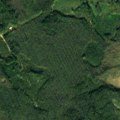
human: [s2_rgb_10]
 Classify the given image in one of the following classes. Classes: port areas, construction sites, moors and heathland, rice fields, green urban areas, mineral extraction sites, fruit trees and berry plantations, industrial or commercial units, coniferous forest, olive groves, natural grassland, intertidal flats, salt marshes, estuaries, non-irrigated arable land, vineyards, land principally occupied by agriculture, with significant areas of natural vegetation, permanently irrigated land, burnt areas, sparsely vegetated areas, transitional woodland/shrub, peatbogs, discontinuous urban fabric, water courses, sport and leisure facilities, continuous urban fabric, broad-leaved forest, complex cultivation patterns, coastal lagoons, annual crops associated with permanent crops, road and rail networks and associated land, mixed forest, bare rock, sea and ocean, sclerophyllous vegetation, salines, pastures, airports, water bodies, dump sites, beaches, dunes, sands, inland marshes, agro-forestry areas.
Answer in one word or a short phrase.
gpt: coniferous forest, water bodies